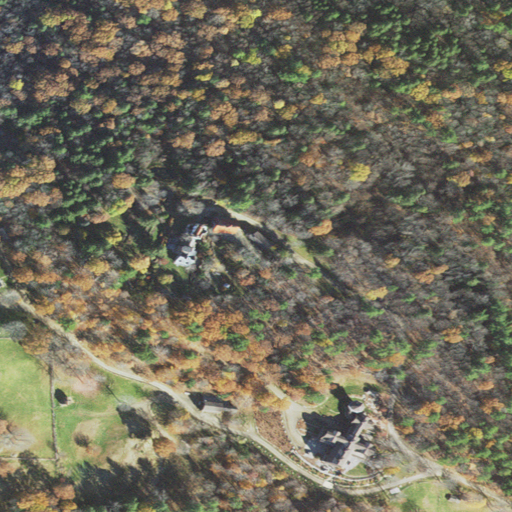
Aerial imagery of mountain in New Hampshire named Rice Mountain containing mixed forest, deciduous forest, open development, pasture, shrub, low intensity development, high intensity development, medium intensity development, grassland, and evergreen forest